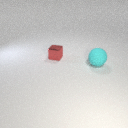
small red metal cube to the left of large cyan rubber sphere